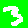
Digit: 3